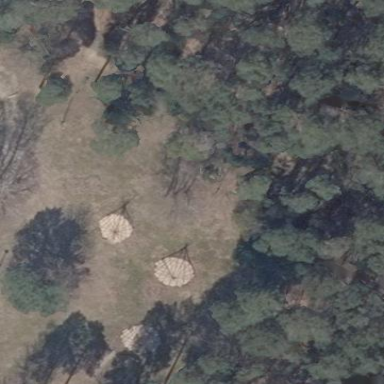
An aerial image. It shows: Campsite with tents.